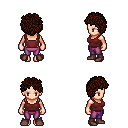
a pixel art fantasy rpg character, female body template, human, light skin, maroon pirate shirt, magenta pants, brown curly afro hairstyle, maroon shoes, four views (front, back, left, right), 2x2 character sprite sheet, small pixel art, hard edges, no anti-aliasing